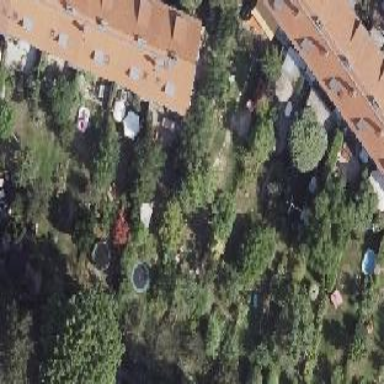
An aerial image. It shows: Residential garden.